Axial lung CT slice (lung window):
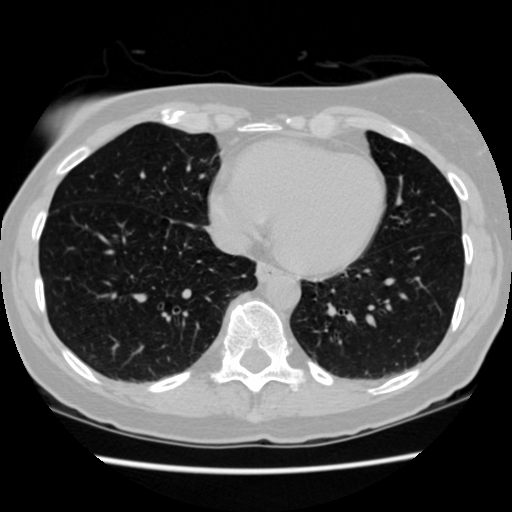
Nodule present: no